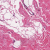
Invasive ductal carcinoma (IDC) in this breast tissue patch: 0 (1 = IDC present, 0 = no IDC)